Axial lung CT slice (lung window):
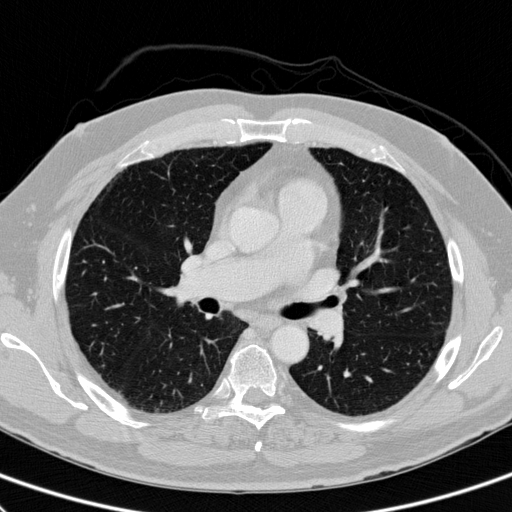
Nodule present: no